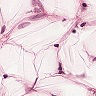
Metastatic tissue present: no